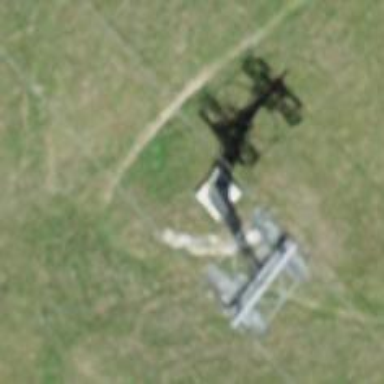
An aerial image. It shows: Pylon used for aerialway.